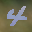
Label: 4